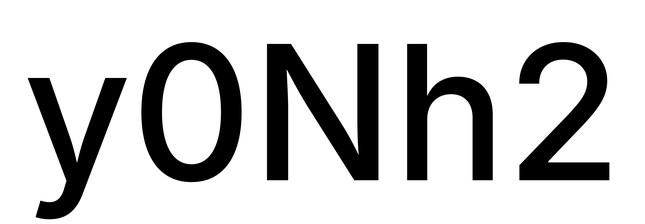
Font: Inter_Medium